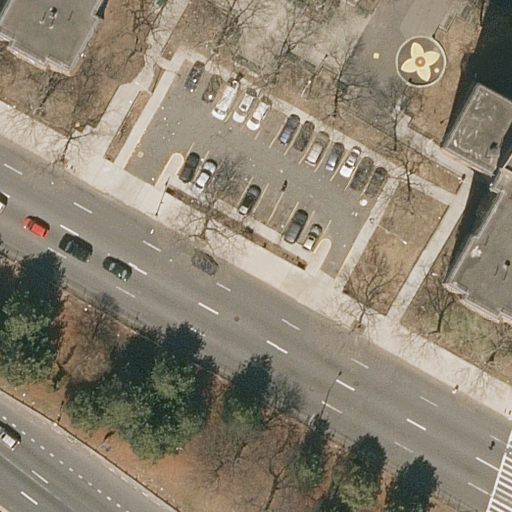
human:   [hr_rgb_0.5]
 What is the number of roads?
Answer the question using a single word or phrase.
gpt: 3

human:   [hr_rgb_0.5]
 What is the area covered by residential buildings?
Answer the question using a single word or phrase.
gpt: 1919m2

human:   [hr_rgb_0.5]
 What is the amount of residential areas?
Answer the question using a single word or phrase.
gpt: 1

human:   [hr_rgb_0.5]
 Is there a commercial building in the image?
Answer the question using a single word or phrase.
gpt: no

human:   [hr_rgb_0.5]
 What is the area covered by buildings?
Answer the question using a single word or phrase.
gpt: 1919m2

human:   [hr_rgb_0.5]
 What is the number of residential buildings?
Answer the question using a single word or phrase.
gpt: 2

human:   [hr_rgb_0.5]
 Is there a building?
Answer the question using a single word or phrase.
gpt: yes

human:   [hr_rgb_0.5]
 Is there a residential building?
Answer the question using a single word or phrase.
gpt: yes

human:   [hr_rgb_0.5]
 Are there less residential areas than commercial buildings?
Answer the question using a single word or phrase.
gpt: no

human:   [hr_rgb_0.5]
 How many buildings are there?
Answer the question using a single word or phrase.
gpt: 2

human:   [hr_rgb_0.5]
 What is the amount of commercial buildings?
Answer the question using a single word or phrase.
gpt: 0

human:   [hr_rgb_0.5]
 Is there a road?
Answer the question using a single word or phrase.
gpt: yes

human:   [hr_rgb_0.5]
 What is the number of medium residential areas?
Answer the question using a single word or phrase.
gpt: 0

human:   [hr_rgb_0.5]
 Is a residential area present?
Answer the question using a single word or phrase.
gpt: yes

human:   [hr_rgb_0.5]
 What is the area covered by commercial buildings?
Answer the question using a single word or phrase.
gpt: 0m2

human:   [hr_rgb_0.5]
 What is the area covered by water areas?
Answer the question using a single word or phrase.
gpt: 0m2

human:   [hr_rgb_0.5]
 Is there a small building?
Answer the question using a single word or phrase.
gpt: no

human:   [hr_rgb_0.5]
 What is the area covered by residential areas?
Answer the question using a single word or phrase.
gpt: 10638m2

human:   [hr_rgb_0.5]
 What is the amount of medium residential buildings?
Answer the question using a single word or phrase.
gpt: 0

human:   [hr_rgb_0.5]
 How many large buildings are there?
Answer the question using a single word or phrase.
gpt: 2

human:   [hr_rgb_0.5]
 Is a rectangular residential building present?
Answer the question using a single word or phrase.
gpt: no

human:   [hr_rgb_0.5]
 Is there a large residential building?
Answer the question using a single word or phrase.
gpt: yes

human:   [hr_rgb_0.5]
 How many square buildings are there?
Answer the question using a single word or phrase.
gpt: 0

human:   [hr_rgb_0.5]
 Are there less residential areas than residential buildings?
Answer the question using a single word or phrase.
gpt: yes

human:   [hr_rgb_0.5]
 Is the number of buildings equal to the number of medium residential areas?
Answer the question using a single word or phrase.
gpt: no

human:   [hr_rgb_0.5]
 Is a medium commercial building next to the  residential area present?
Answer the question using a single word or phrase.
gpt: no

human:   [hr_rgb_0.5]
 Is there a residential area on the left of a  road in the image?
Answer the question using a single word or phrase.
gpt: no

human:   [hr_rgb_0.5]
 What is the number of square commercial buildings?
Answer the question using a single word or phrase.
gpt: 0

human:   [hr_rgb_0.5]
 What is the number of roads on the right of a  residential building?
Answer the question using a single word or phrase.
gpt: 0

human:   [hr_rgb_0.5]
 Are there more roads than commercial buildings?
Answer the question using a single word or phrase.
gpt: yes

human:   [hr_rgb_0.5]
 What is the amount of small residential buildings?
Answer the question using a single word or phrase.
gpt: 0

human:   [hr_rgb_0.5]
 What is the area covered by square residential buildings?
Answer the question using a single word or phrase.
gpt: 0m2

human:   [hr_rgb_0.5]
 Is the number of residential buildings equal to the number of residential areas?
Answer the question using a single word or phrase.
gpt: no

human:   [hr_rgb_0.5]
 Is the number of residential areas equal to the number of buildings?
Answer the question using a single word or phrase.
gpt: no

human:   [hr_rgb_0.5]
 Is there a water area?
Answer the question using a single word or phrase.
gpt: no

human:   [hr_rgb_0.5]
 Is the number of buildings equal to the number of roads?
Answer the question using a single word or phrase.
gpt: no

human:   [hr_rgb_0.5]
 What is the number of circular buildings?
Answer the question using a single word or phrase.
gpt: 0

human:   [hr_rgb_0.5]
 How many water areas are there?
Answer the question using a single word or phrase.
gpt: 0

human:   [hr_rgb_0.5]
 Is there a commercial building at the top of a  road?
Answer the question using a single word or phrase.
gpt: no

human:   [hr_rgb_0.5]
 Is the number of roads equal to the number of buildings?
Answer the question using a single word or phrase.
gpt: no

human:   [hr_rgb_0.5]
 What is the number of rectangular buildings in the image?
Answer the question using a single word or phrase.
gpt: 0

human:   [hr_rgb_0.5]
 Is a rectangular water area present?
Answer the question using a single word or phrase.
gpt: no

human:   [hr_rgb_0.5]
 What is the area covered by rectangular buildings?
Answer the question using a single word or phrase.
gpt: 0m2

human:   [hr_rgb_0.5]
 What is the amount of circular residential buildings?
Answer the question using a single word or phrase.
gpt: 0

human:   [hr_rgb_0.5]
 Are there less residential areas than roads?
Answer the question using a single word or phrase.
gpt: yes

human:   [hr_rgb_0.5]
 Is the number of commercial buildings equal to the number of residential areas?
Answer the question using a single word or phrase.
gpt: no

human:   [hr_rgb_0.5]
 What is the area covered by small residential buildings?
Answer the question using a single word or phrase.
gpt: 0m2

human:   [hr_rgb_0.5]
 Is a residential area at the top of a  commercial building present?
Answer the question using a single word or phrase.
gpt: no

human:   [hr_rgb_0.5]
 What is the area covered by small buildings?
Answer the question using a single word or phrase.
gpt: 0m2

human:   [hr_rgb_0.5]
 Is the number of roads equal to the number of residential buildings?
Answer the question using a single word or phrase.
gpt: no

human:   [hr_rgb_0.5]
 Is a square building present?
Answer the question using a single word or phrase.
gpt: no

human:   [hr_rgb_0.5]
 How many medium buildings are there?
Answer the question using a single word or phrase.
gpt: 0

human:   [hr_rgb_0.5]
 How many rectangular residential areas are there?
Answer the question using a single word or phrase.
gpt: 1

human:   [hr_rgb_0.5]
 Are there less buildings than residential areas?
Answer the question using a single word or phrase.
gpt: no

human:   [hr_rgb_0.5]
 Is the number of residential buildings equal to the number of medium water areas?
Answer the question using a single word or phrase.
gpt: no

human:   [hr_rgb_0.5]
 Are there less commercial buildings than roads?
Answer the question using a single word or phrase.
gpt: yes

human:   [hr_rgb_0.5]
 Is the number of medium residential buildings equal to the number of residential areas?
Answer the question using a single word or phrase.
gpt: no

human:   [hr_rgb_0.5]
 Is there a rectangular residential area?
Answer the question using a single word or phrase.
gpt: yes

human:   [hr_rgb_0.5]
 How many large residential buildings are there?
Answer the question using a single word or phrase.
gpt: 2

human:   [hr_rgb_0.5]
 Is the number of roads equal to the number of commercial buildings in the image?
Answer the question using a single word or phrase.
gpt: no

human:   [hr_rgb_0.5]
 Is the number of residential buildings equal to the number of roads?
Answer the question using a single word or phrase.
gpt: no

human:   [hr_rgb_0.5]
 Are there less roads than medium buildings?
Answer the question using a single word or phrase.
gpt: no

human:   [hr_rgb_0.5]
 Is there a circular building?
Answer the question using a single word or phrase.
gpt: no

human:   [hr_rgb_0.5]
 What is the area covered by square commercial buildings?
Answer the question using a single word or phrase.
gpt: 0m2